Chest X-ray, AP view. Patient: 9 years old, sex M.
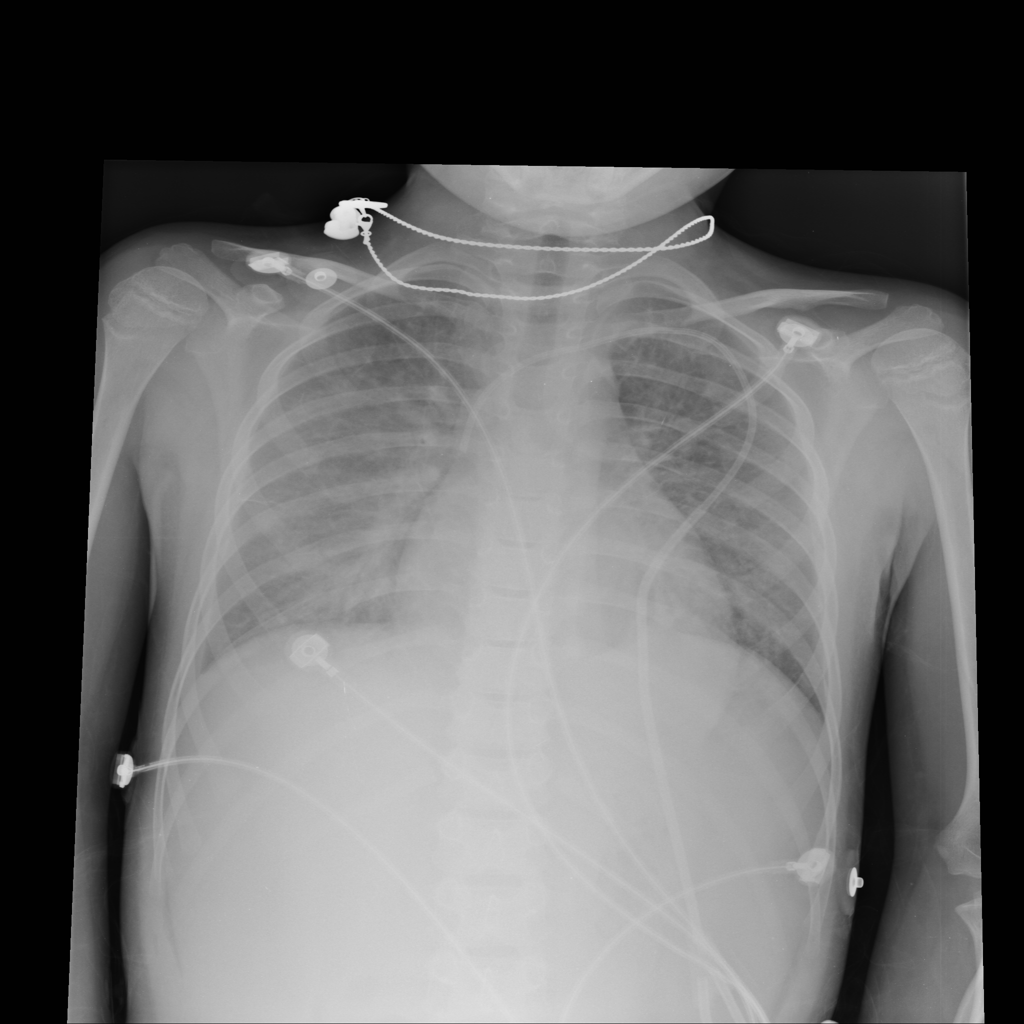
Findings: Effusion